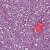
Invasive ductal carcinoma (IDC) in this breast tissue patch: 1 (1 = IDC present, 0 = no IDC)